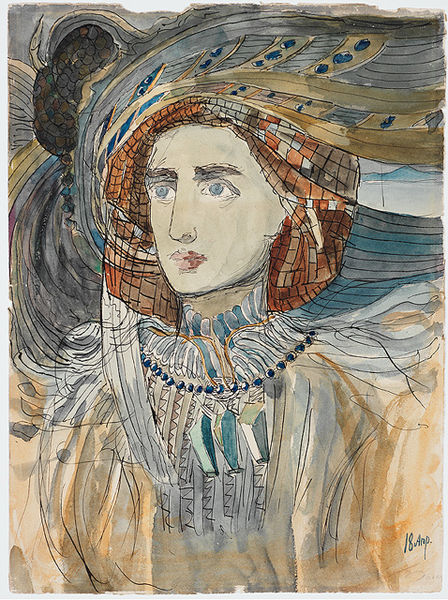
Titel: The Hero, The Hero
Künstler: Kuz'ma Petrov-Vodkin
Standort: Amherst (Massachusetts, USA)
Institution: Mead Art Museum, Amherst College
Schlagwörter: blue, feathers, hat, red, collar, dress, face, female, hair, modern, painting, portrait, symbolism, woman, decorative, brown, profile, man, head, orange, costume, eyes, flowing, drawing, bust, ornament, bird, illustration, peacock, french, necklace, blue eyes, abstract, ink, watercolor, watercolour, art, adornment, study, draw, squares, lines, lips, wash, picasso, paitning, exotic, indian, oriental, mosaic, ruffles, art deco, tiles, tile, jewelry, european, gems, picaso, nobleman, brows, 20th century, jewels, deco, art histor, 1920s, 18, noblemen, portrait watercolour blue eyes, wind swept, mdecorative, collared, french colonialist, algeria, 18 arap, dammit, headdresss, eastern portrait, eastern sadness, beeds